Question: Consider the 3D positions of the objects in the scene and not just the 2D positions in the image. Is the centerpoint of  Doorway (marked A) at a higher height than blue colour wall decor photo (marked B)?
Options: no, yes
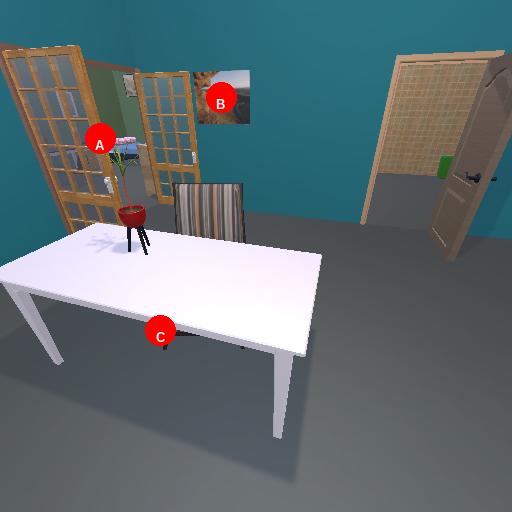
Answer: no